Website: lowes
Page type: customer-info-address
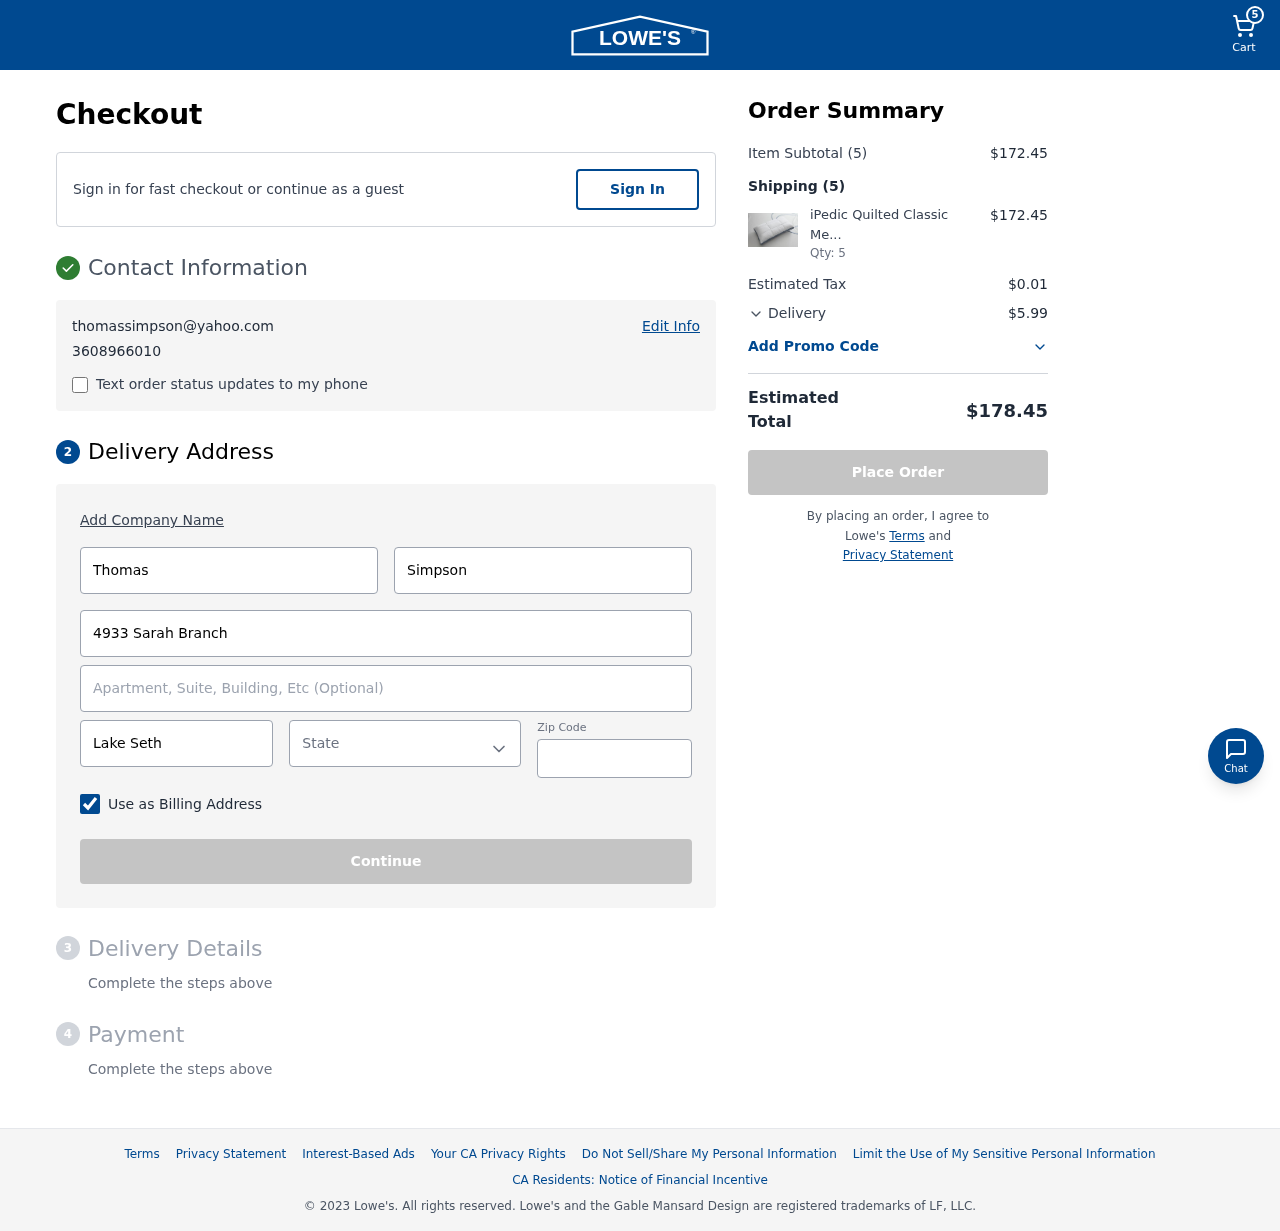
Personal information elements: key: PII_CITY
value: Lake Seth
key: PII_EMAIL
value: thomassimpson@yahoo.com
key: PII_FIRSTNAME
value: Thomas
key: PII_LASTNAME
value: Simpson
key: PII_PHONE
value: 3608966010
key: PII_POSTCODE
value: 46080
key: PII_STATE
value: VI
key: PII_STREET
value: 4933 Sarah Branch
Product elements: key: PRODUCT1_NAME
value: iPedic Quilted Classic Memory Foam Pillow, King
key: PRODUCT1_QUANTITY
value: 5
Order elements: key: ORDER_NUM_ITEMS
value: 5
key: ORDER_SUBTOTAL
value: $172.45
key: ORDER_NUM_ITEMS2
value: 5
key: ORDER_SUBTOTAL2
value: $172.45
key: ORDER_TAX
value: $0.01
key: ORDER_SHIPPING_COST
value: $5.99
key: ORDER_TOTAL
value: $178.45